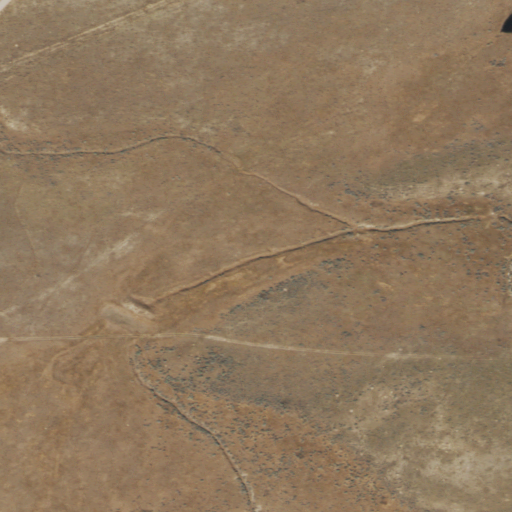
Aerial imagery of valley in Wyoming named Bustard Draw containing grassland and shrub